Question: Safari's dock icon includes right-click commands for "New Window" and "New Private Window" -- see screenshot.
Since Mozilla rather negligently left these shortcuts off of the Firefox dock icon, is there any way (i.e., via AppleScript?) to add the same commands to Firefox's icon in the dock?

Edit: It has come to my attention that, currently, both Firefox and Safari act identically in this matter. If either application is , the "New Window" and "New Private Window" commands appear in its dock icon's context menu. When either Safari or Firefox is , no such commands can be seen. This may be an across-the-board restriction in macOS regarding what commands may be seen when Command-Clicking on pinned icons in the dock for applications that are not running. If so, it's a pity; in Windows, if Firefox is pinned to the taskbar, these commands are always available via right-clicking whether Firefox is open or closed.
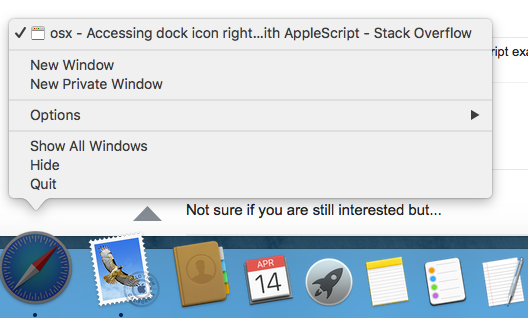
Answer: Not without modifying the Firefox application itself. (Good luck... it's a scary place in there.)
Dock menu items have to be created from native code running within an application. They can't be set by another process.
Applescript can do some interesting things in general, but it can only interact with existing functionality of an application (and even then, only with functionality that's explicitly been made scriptable). It can't add completely new features to an existing application.